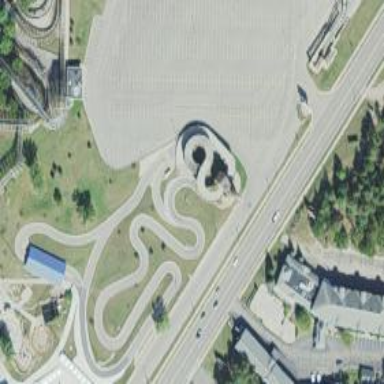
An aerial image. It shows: Karting raceway road for racing enthusiasts.